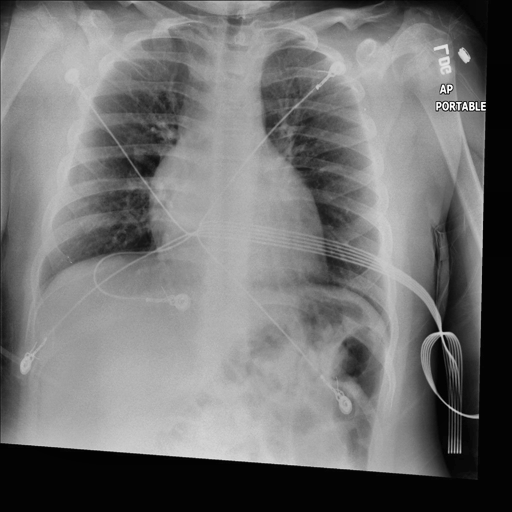
Finding: NORMAL